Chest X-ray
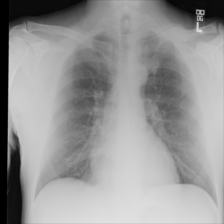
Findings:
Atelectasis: negative
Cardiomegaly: negative
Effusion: negative
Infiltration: negative
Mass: negative
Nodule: negative
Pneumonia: negative
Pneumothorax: negative
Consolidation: negative
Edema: negative
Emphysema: negative
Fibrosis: negative
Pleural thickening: negative
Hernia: negative